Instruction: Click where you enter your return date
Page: home
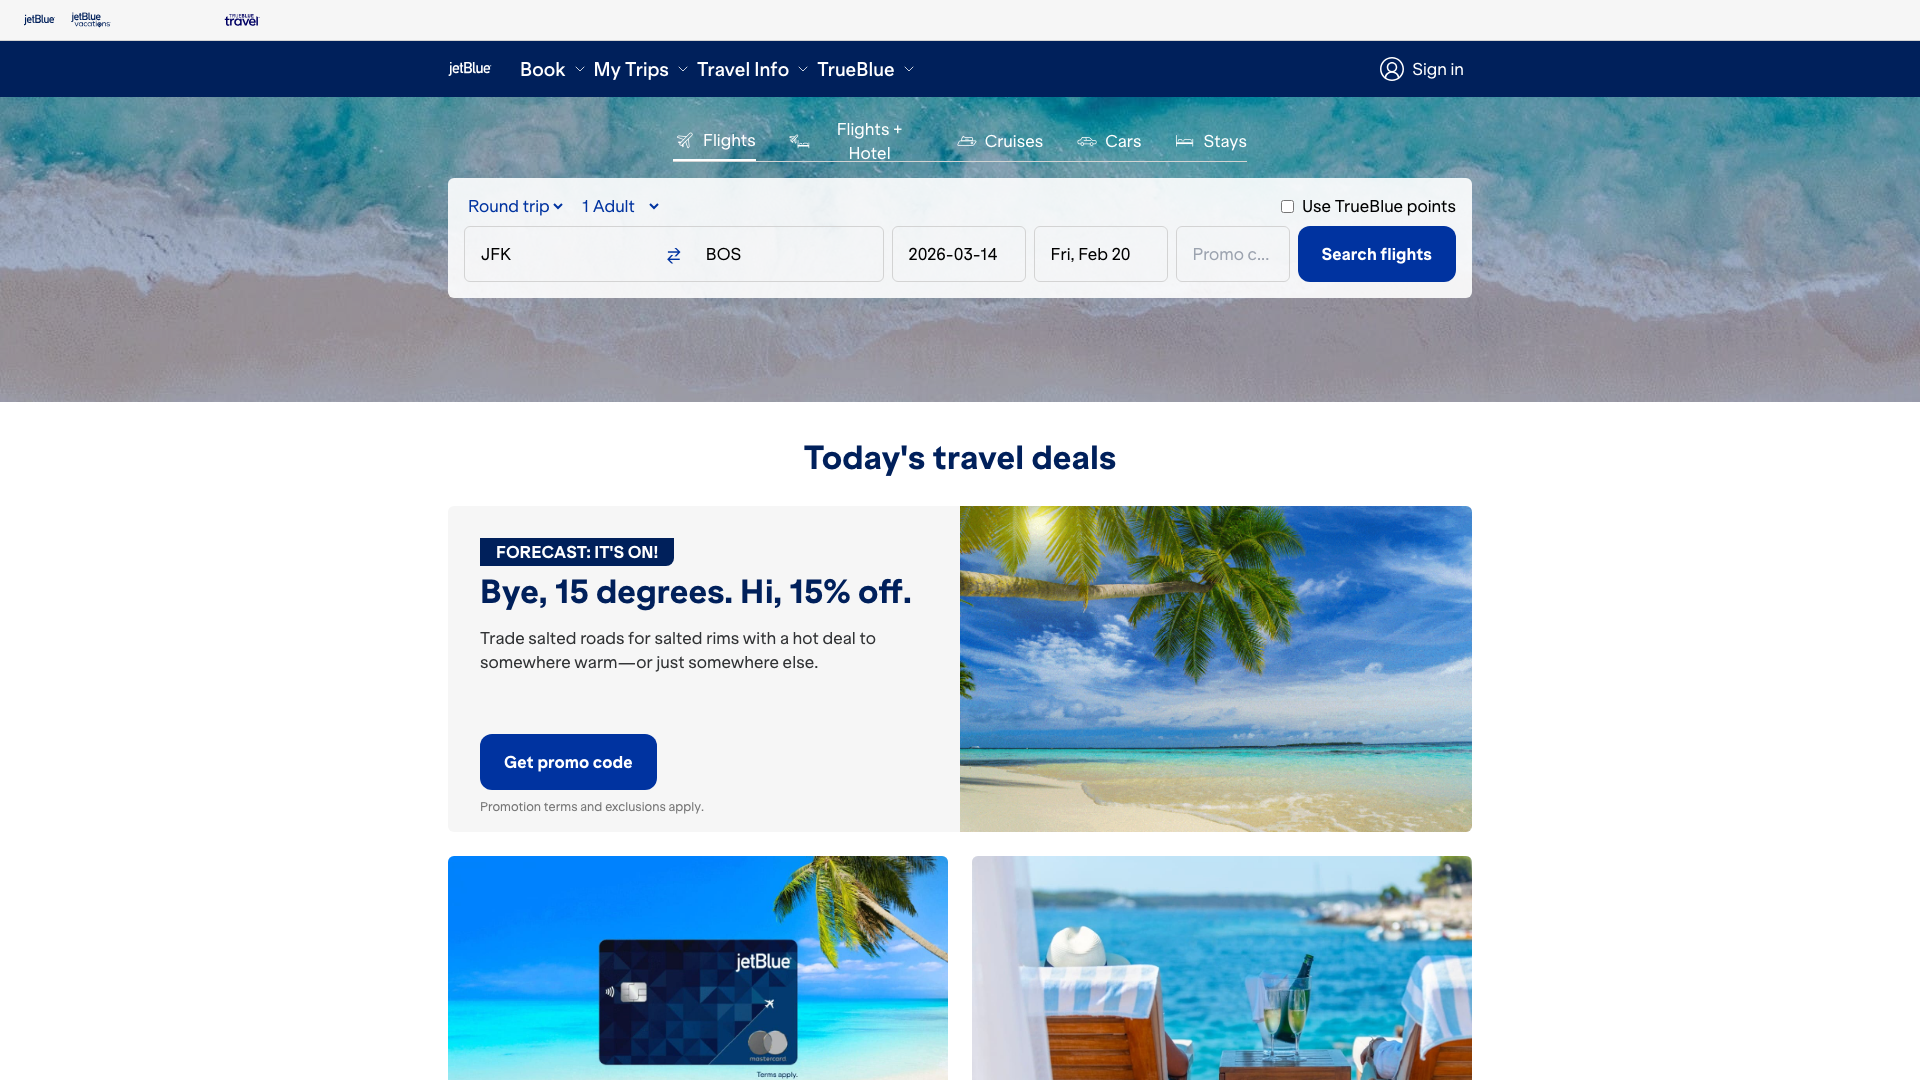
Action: click